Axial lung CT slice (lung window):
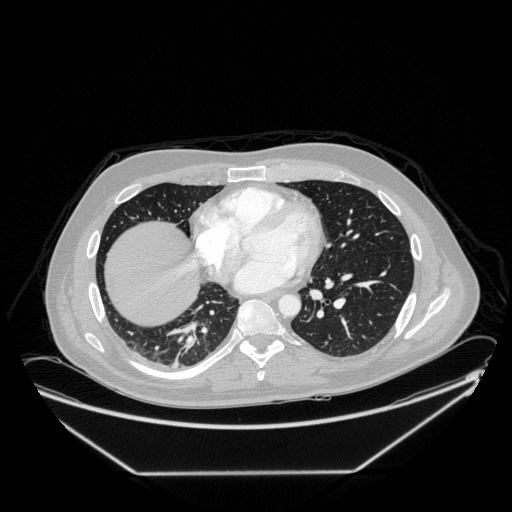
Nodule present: no